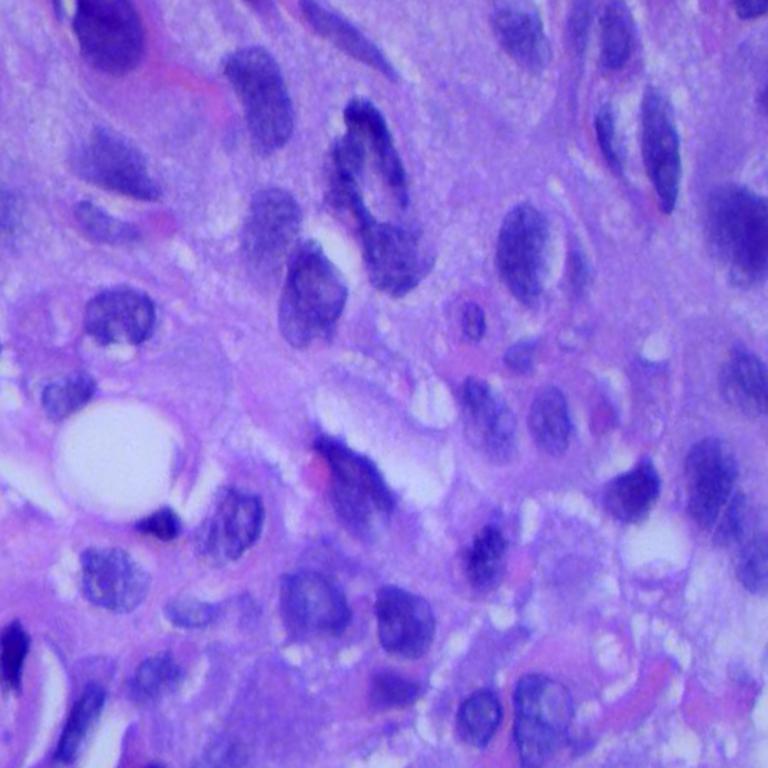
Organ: lung
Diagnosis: squamous carcinomas